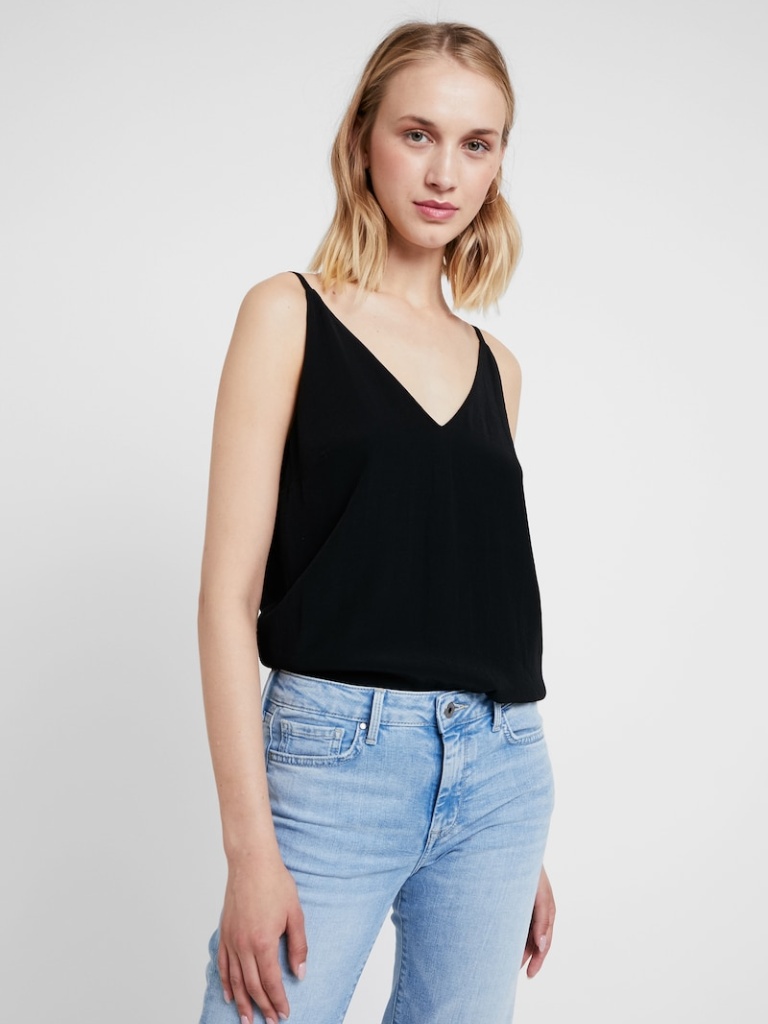
velvet relaxed sleeveless knee length French Tucked v-neck slip